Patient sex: M
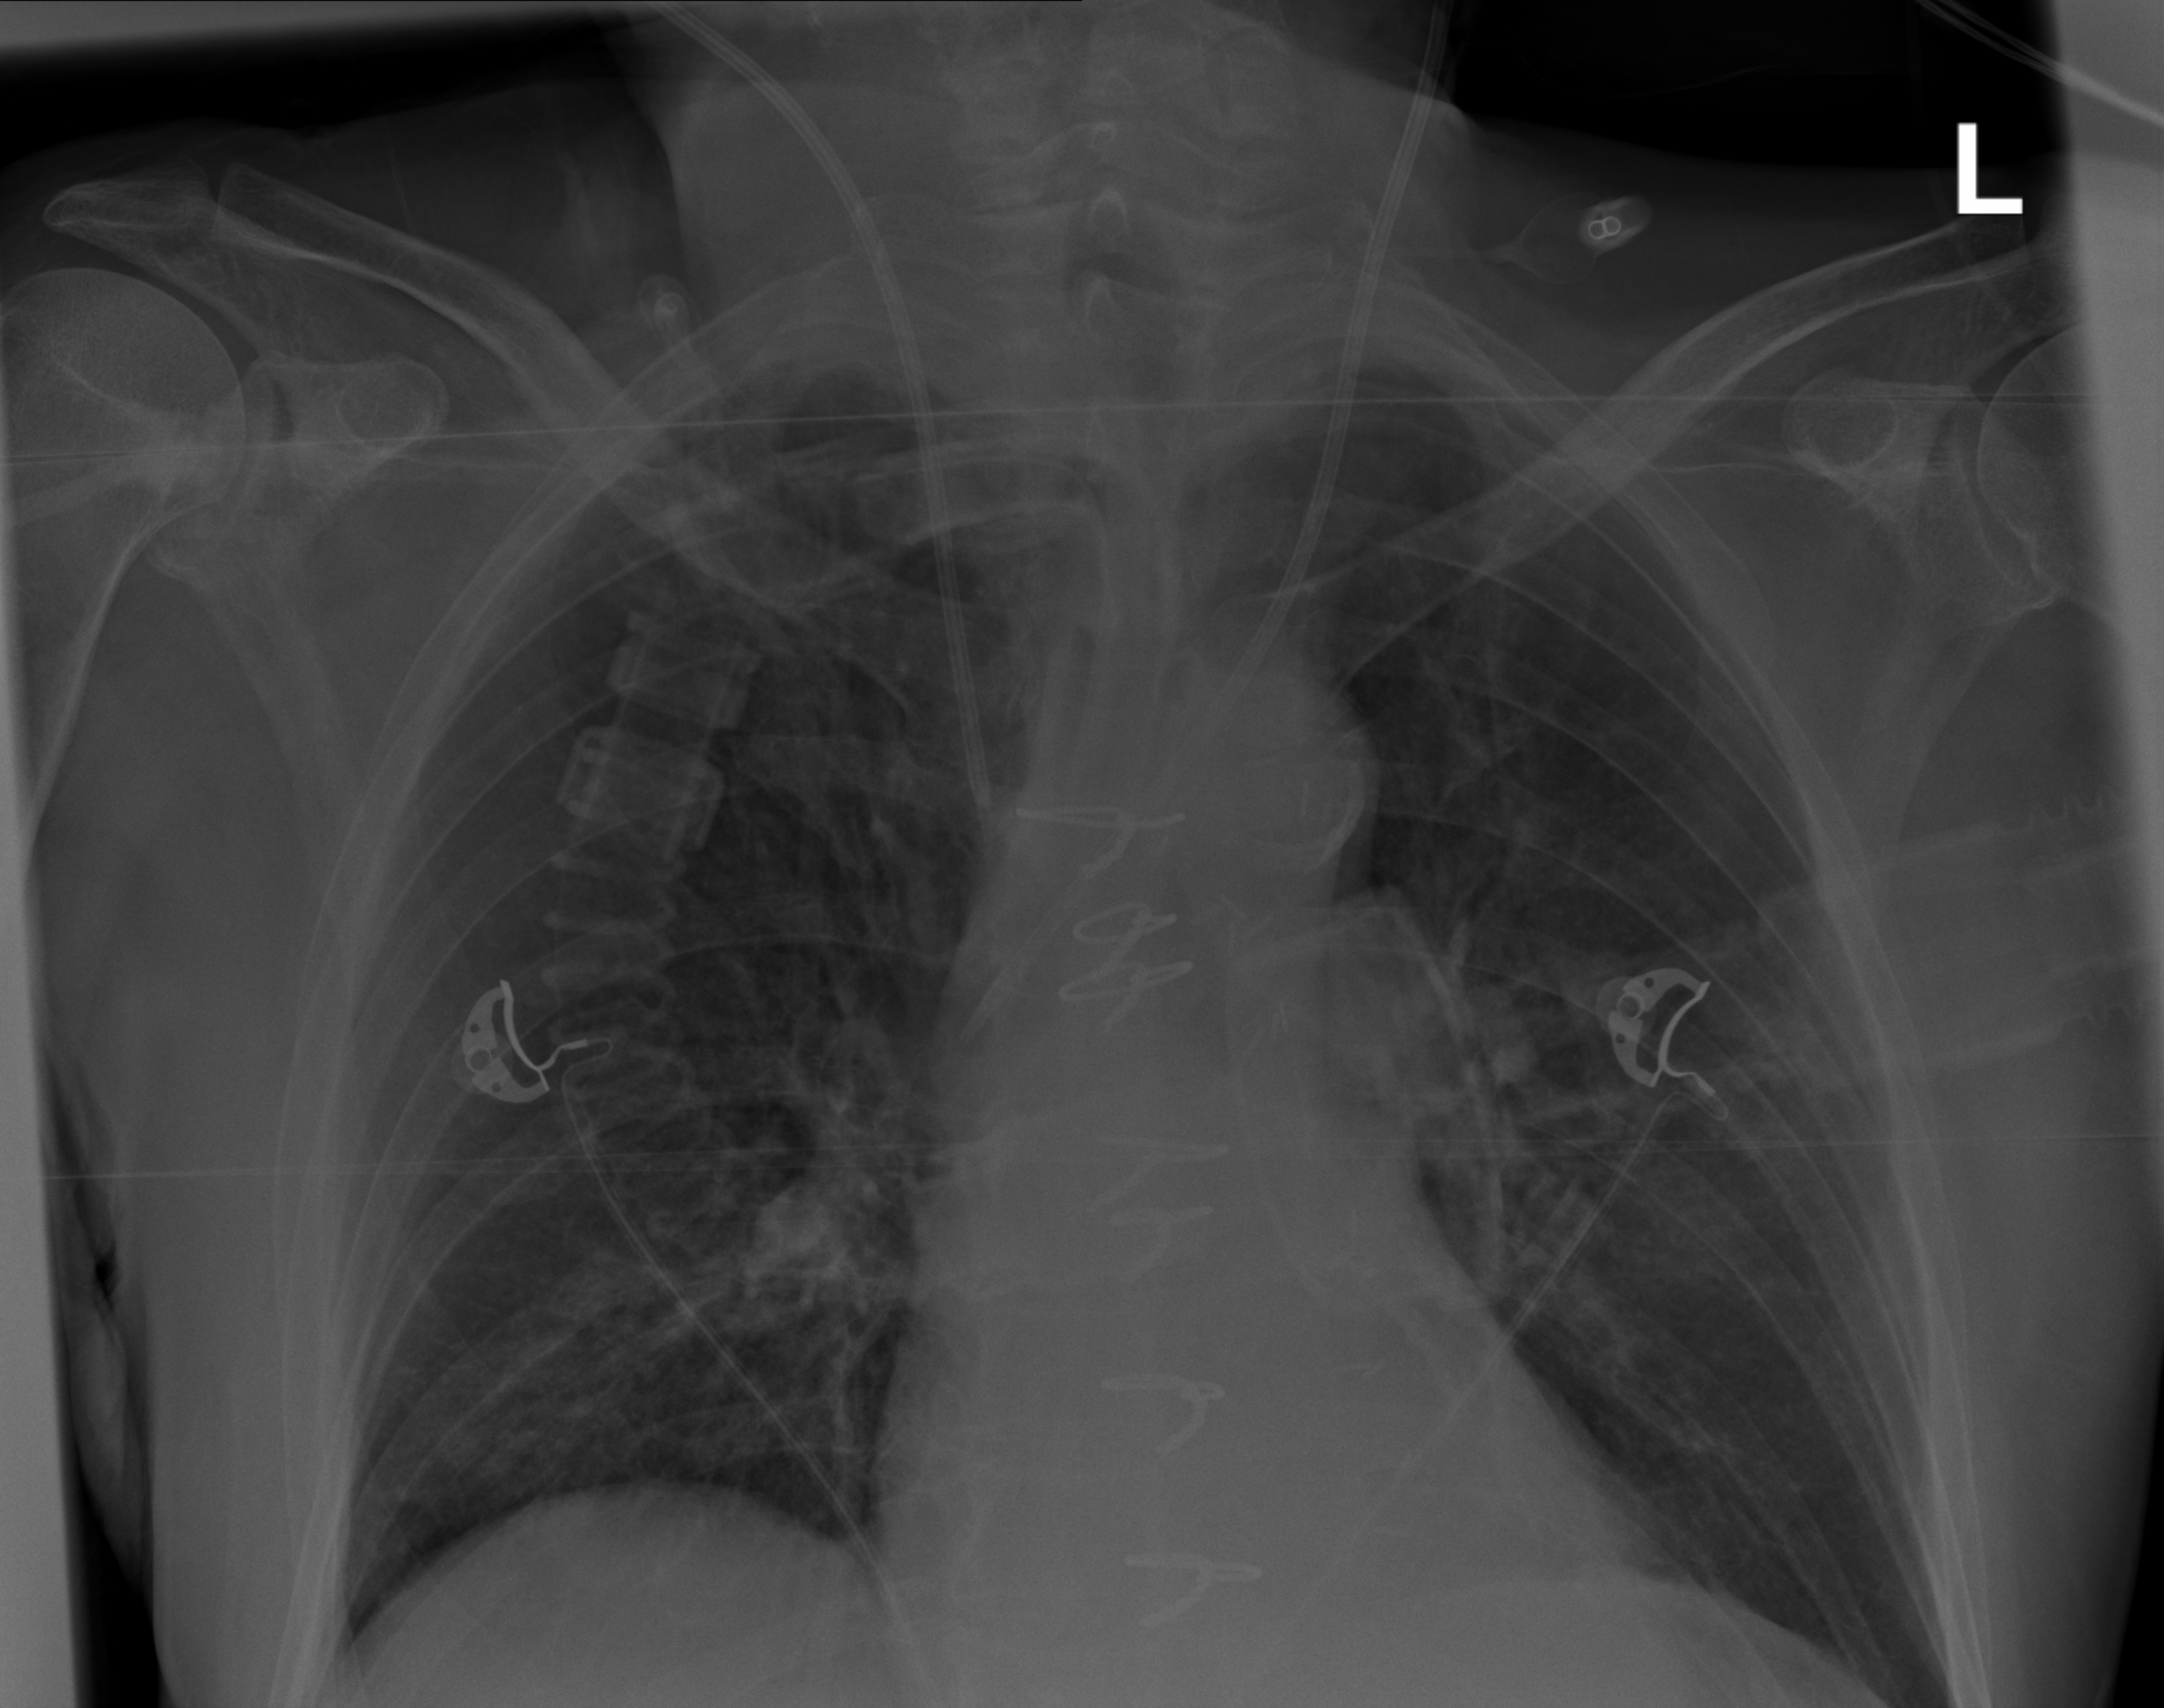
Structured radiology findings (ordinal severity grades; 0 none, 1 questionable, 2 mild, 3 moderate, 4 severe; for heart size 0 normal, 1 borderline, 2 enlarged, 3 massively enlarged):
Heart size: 0
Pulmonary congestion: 1
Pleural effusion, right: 0
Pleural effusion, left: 0
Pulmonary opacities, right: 0
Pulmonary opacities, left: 0
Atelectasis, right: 2
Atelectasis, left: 2